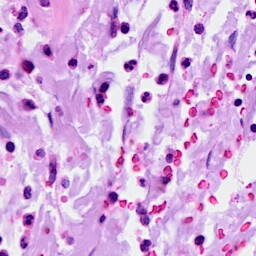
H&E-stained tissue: Breast